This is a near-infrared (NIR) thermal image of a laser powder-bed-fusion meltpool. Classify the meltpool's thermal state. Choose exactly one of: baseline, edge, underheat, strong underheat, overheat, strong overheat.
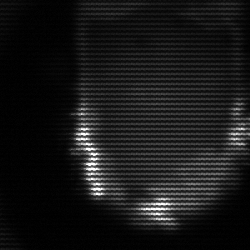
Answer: baseline